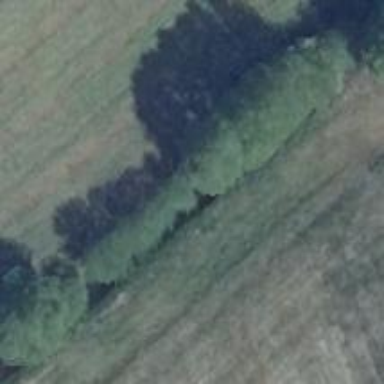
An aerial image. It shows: Row of deciduous broadleaved trees.